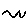
Label: zigzag